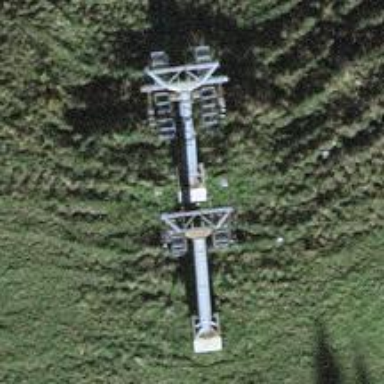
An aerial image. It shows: Pylon used for aerialway.